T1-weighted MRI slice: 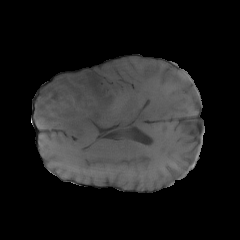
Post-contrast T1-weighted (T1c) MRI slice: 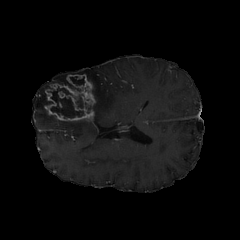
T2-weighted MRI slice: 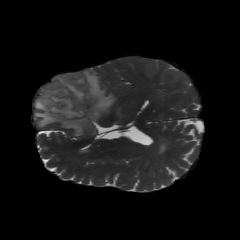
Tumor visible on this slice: yes